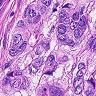
Metastatic tissue present: yes